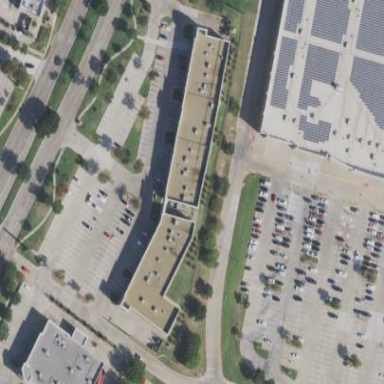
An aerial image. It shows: Retail building.